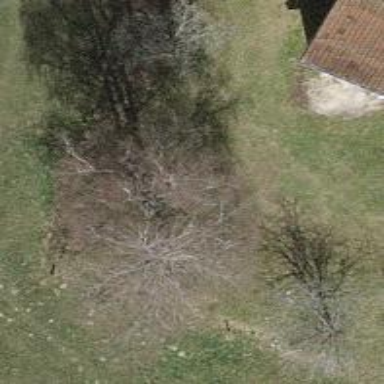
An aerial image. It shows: Beautiful tree in nature.